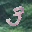
Label: 3